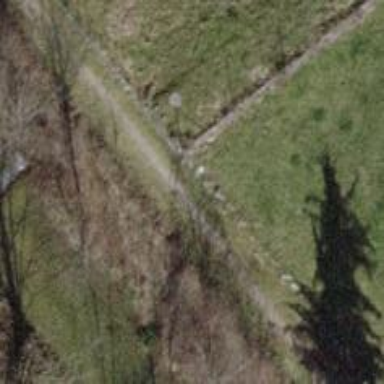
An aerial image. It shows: Pebblestone path.